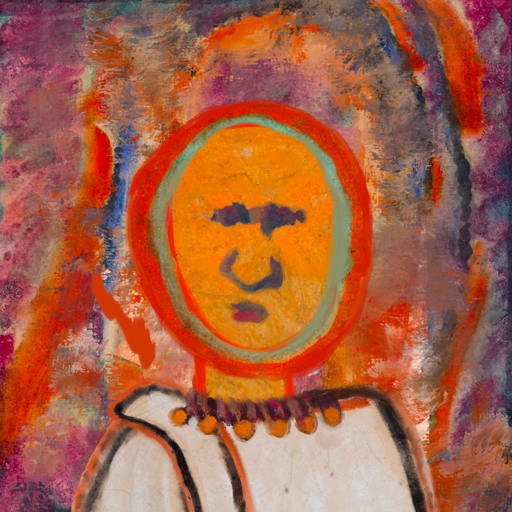
Background: Experience, Head And Neck Front: Sisters, Face Front: In_The_Sun, Bust: Roy_Bahadur, Hair Front: Sisters, Head Accessory: Blank, Second Necklace: Blank, Necklace: Doll, Baby: Blank